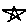
Label: star